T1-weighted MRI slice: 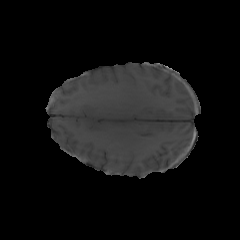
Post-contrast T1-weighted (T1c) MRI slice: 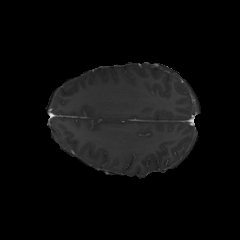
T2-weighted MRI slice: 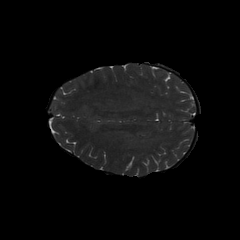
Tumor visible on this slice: yes